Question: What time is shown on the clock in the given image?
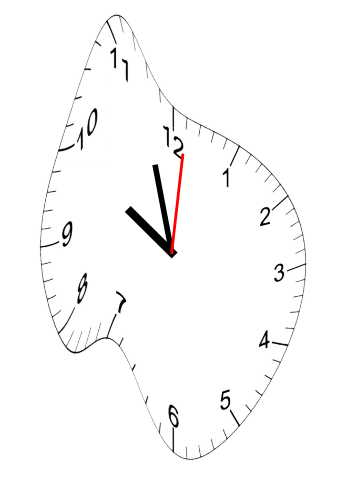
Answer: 09:57:01